Interaction volume radius: 10 \u00c5
Interaction volume height: 25 \u00c5
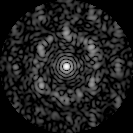
Disorder parameter: 0.7022